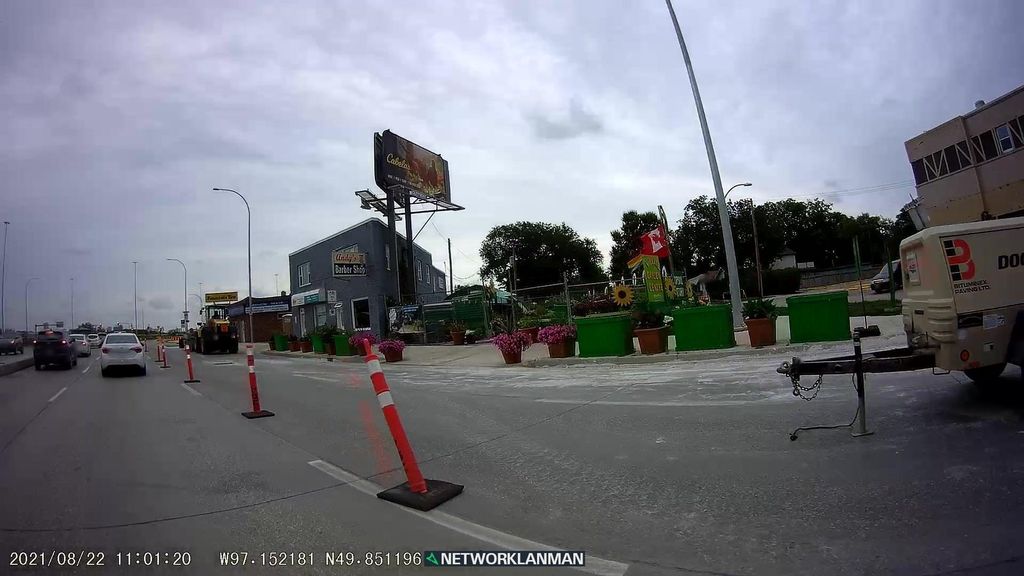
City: winnipeg